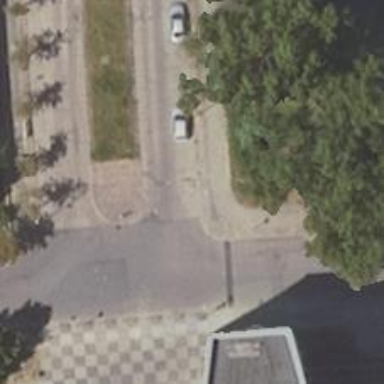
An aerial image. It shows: Residential road with parallel on-street parking on the right lane. The road surface is asphalt.